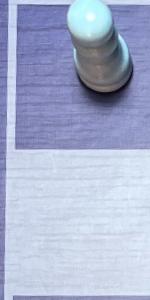
Label: Empty